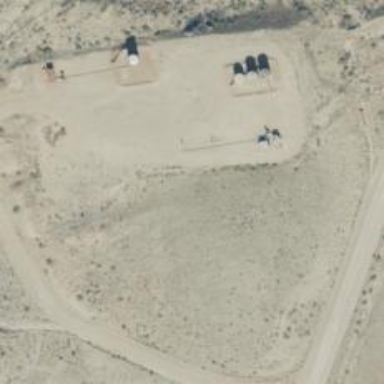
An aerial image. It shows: Petroleum well.